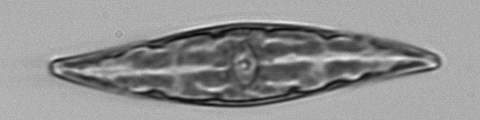
Label: Pleurosigma